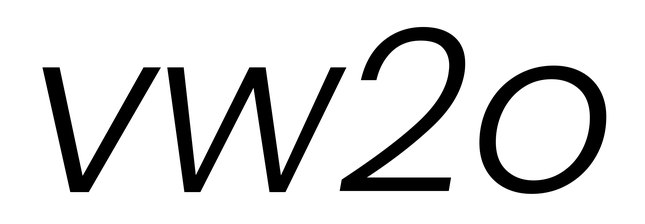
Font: Poppins-LightItalic